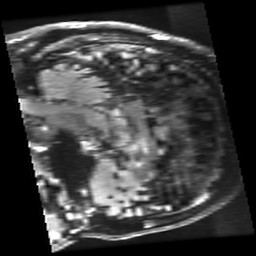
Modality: FLAIR
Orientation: sagittal
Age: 70
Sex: male
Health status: healthy
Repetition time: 12 s
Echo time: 0.09782 s